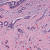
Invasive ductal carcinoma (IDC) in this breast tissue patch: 1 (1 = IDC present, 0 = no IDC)